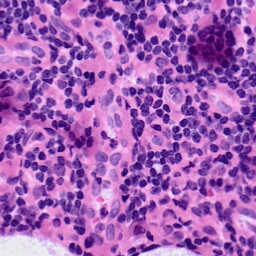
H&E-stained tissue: LymphNode